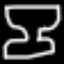
Label: hourglass